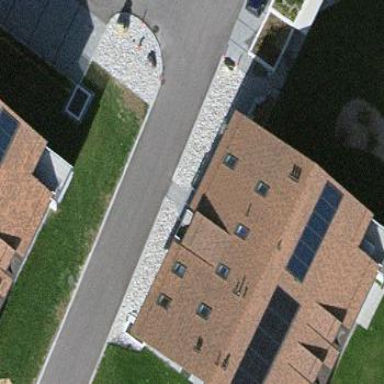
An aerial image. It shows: Residential building.